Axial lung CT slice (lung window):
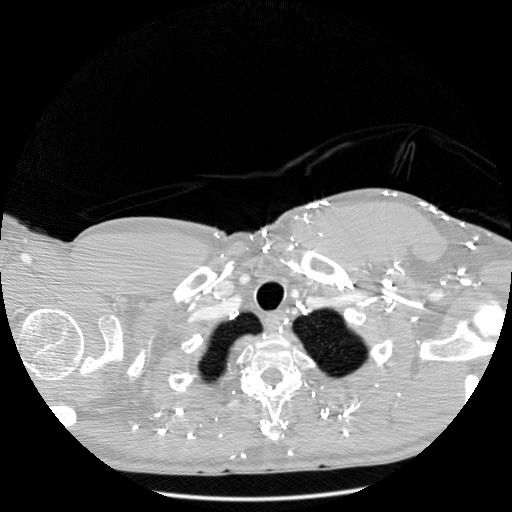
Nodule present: no